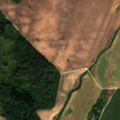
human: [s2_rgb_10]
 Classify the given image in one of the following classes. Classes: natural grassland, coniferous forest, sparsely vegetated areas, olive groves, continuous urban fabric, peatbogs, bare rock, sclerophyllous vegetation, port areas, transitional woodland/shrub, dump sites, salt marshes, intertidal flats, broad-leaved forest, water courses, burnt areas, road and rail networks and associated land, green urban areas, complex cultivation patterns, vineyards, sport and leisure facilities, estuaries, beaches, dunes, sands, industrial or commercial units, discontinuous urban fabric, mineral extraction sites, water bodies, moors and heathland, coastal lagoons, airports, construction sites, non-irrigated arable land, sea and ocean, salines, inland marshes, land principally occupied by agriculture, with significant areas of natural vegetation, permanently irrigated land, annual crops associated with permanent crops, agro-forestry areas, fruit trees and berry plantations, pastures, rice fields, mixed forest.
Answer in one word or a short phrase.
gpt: non-irrigated arable land, broad-leaved forest, mixed forest